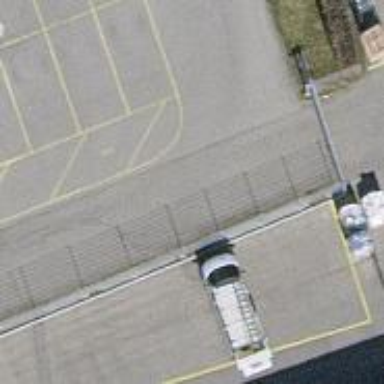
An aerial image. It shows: Parking aisle designated as service road.